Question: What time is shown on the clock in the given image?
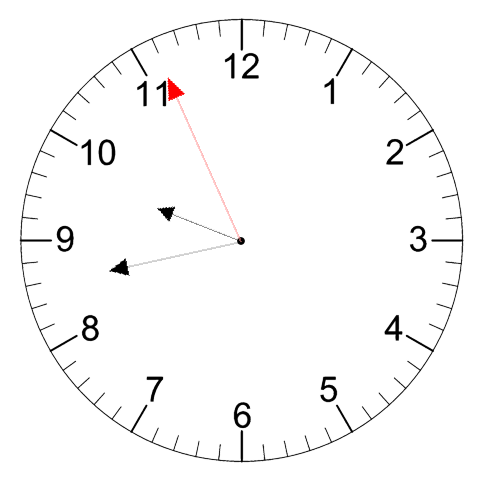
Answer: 09:42:56